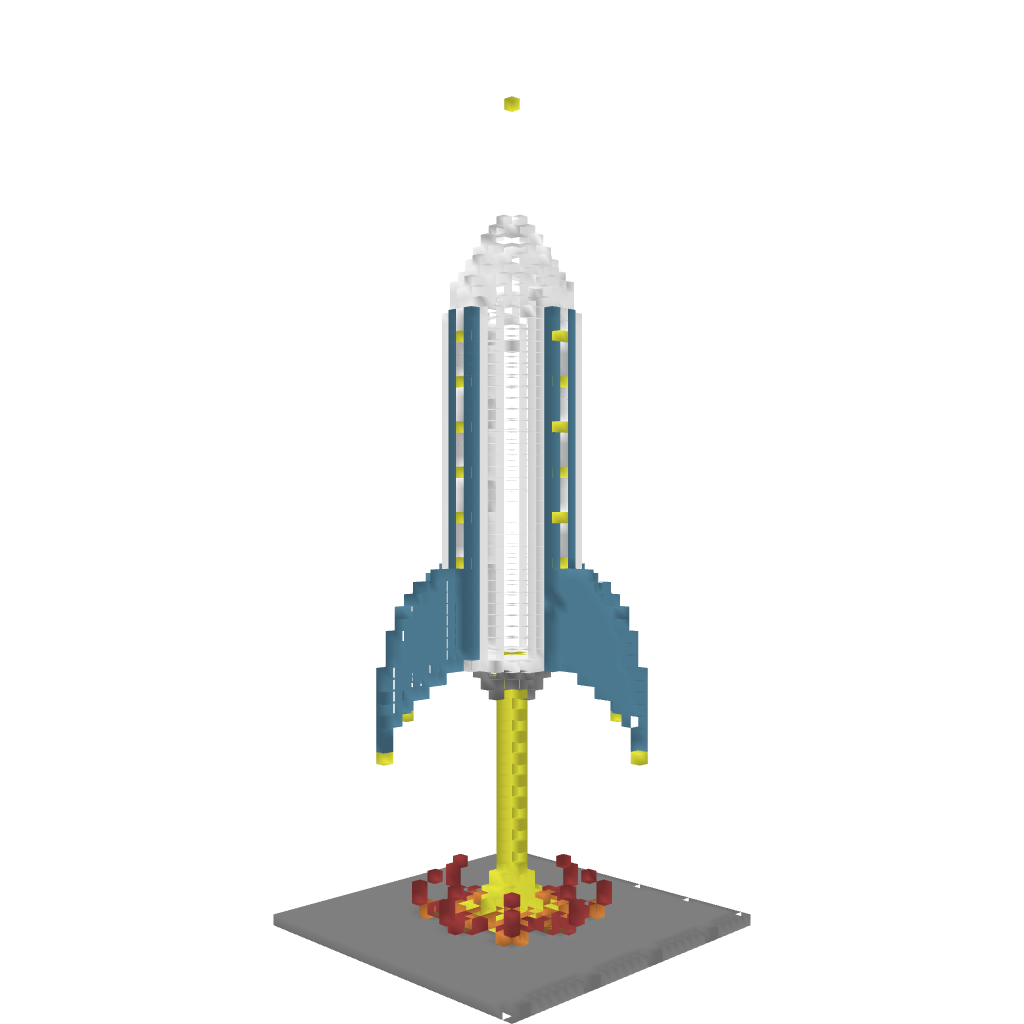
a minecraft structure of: Rocket Blasting Off high quality